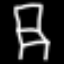
Label: chair